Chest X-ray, AP view. Patient: 21 years old, sex F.
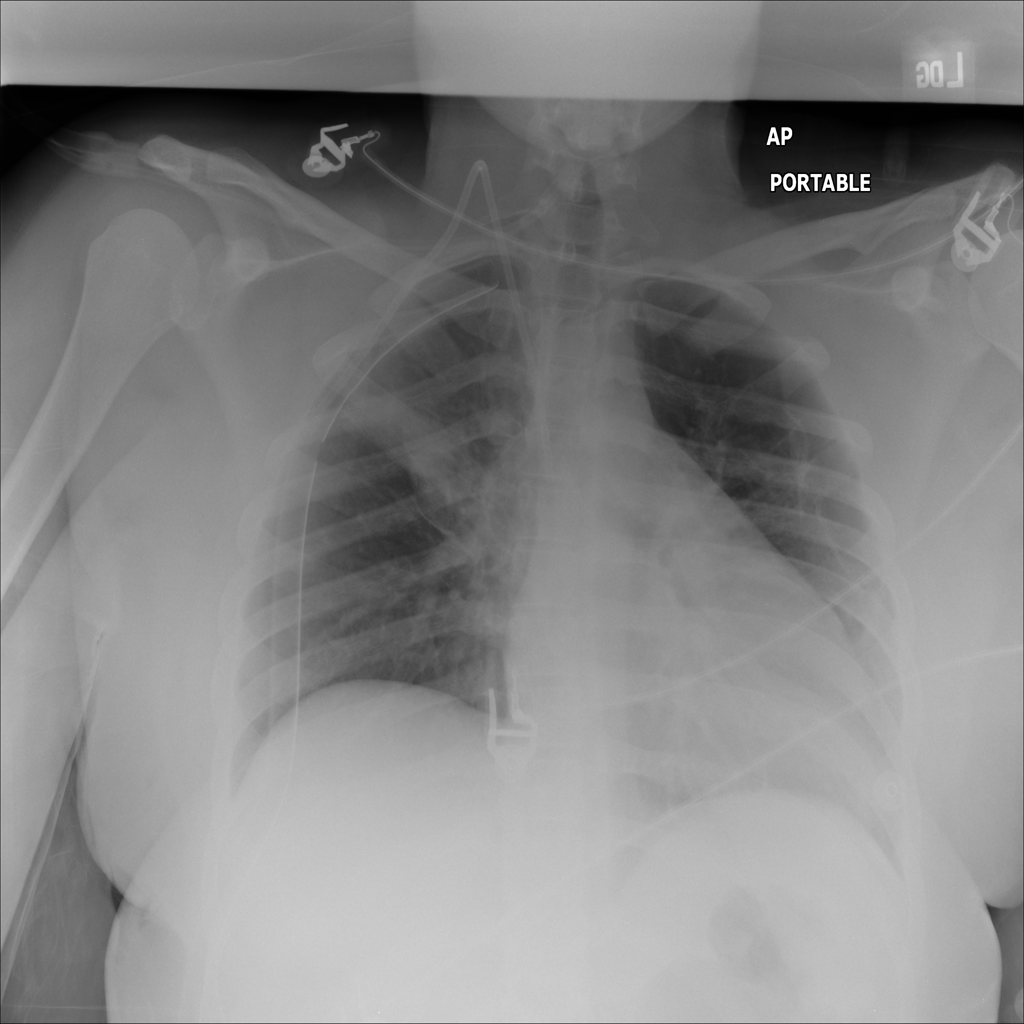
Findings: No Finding